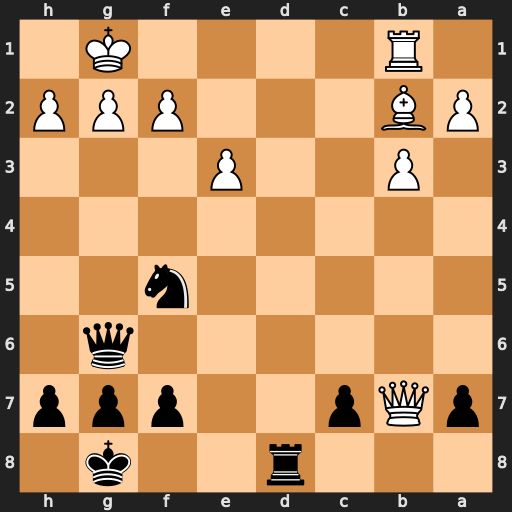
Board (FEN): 3r2k1/pQp2ppp/6q1/5n2/8/1P2P3/PB3PPP/1R4K1
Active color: b
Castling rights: -
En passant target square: -
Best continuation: Nd6 Rc1 Nxb7